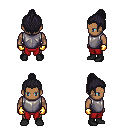
a pixel art fantasy rpg character, male body template, human, dark skin, steel chest armor, red pants, raven short topknot hairstyle, gold gloves, black shoes, four views (front, back, left, right), 2x2 character sprite sheet, small pixel art, hard edges, no anti-aliasing